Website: macys
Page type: payment
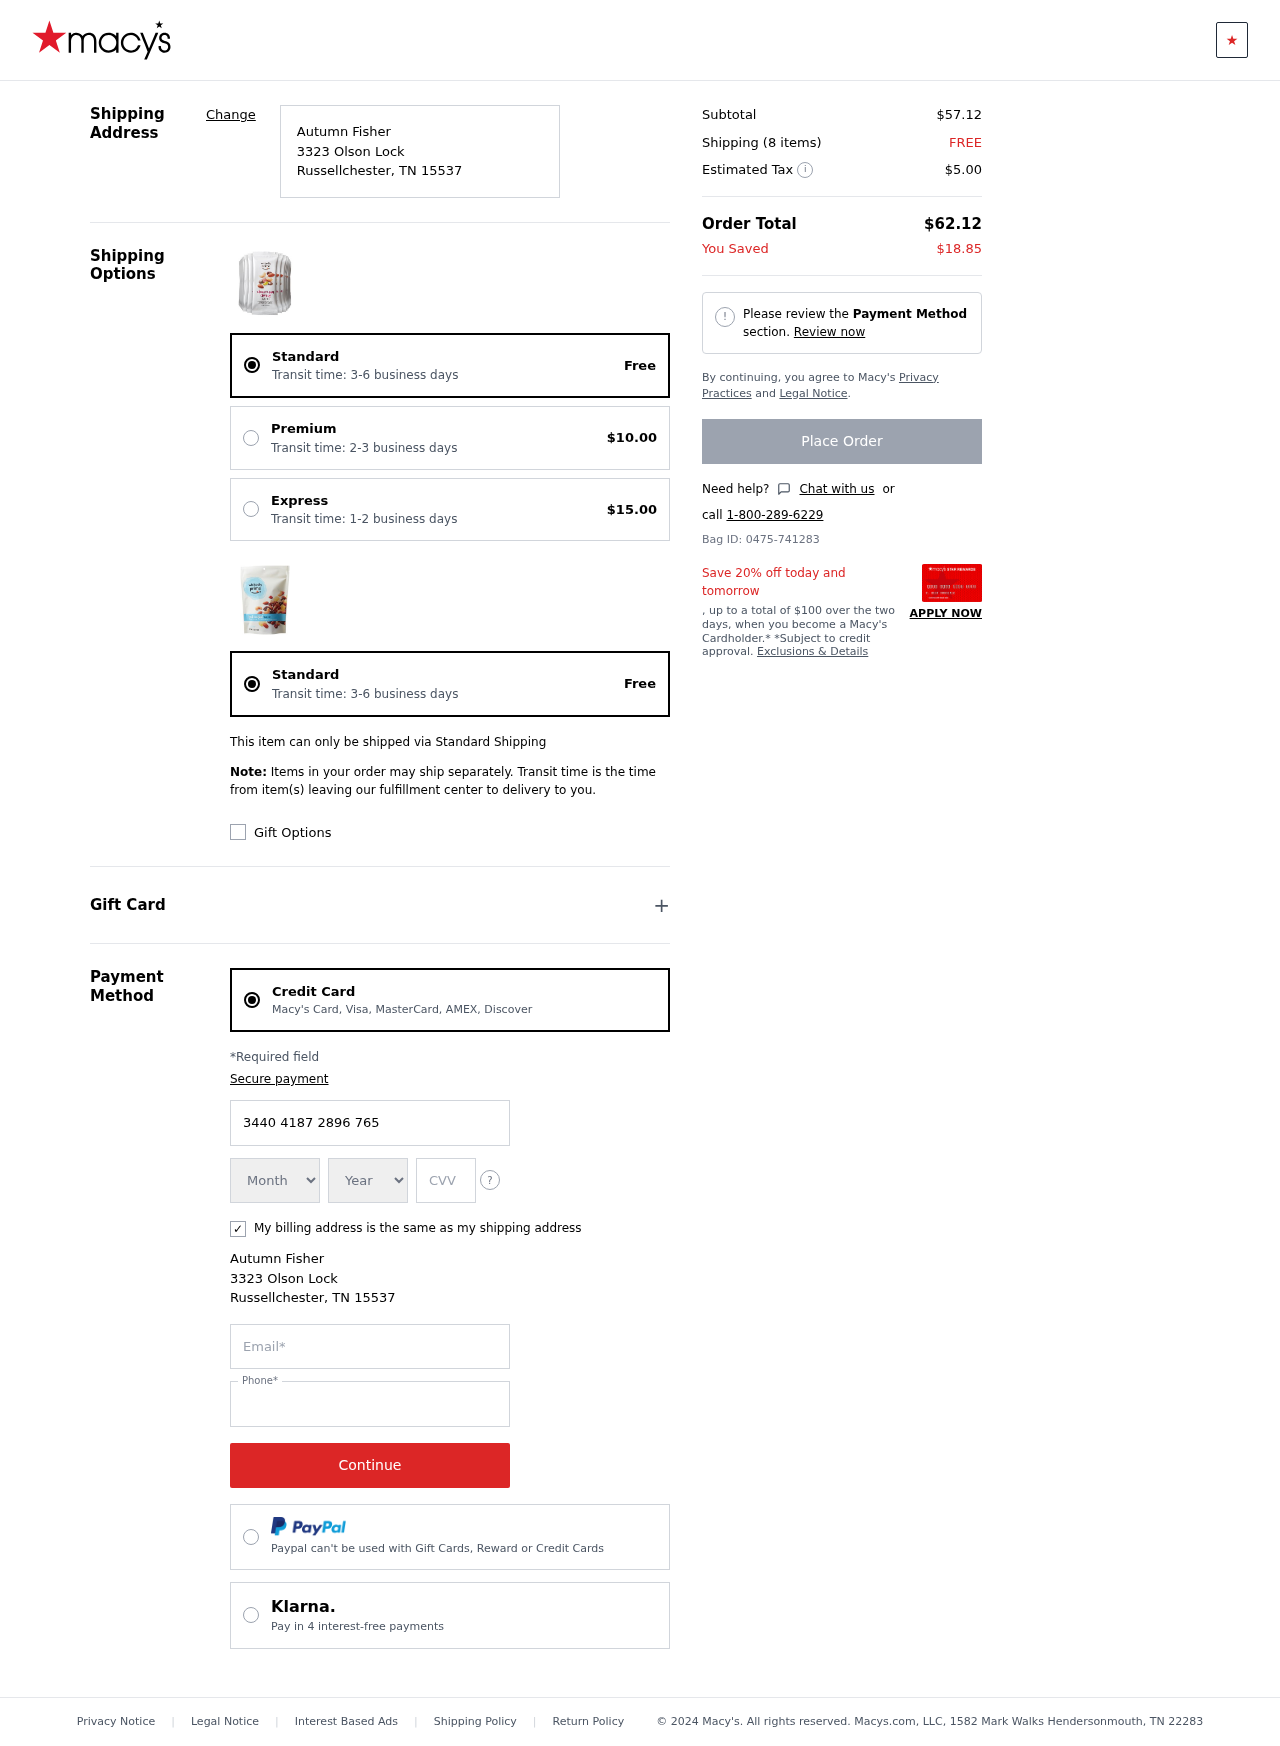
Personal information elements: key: PII_CARD_CVV
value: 7486
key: PII_CARD_EXPIRY_MONTH
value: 08
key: PII_CARD_EXPIRY_YEAR
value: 27
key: PII_CARD_NUMBER
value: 3440 4187 2896 765
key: PII_CITY
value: Russellchester
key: PII_EMAIL
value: autumn_fisher@gmail.com
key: PII_FULLNAME
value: Autumn Fisher
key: PII_PHONE
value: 3667125878
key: PII_POSTCODE
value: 15537
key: PII_STATE_ABBR
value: TN
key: PII_STREET
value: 3323 Olson Lock
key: PII_FULLNAME2
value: Autumn Fisher
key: PII_STREET2
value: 3323 Olson Lock
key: PII_CITY2
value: Russellchester
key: PII_STATE_ABBR2
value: TN
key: PII_POSTCODE2
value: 15537
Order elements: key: ORDER_DELIVERY_DATE
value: Transit time: 3-6 business days
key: ORDER_SHIPPING_STANDARD
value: Free
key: ORDER_SHIPPING_PREMIUM
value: $10.00
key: ORDER_SHIPPING_EXPRESS
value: $15.00
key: ORDER_DELIVERY_DATE2
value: Transit time: 3-6 business days
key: ORDER_SHIPPING_STANDARD2
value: Free
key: ORDER_SUBTOTAL
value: $57.12
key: ORDER_NUM_ITEMS
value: Shipping (8 items)
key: ORDER_SHIPPING_COST
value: FREE
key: ORDER_TAX
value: $5.00
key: ORDER_TOTAL
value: $62.12
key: ORDER_SAVINGS
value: $18.85
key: ORDER_ID
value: Bag ID: 0475-741283